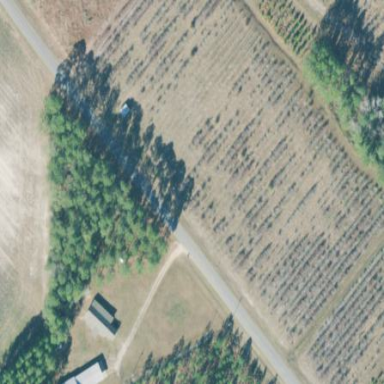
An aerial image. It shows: Orchard filled with blueberry plants.